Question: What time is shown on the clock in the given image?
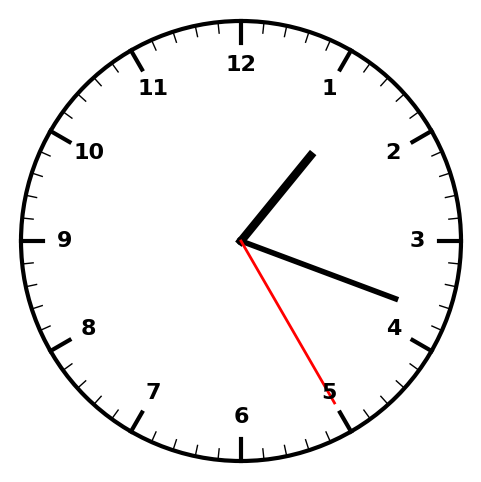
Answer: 01:18:25